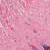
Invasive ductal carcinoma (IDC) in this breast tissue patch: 0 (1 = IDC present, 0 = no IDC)